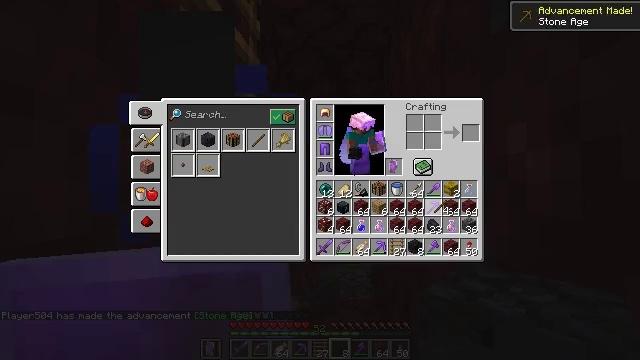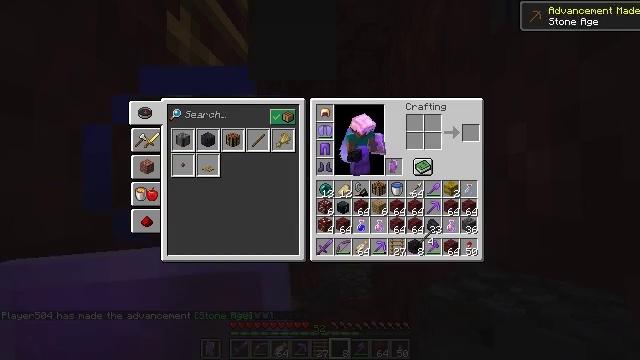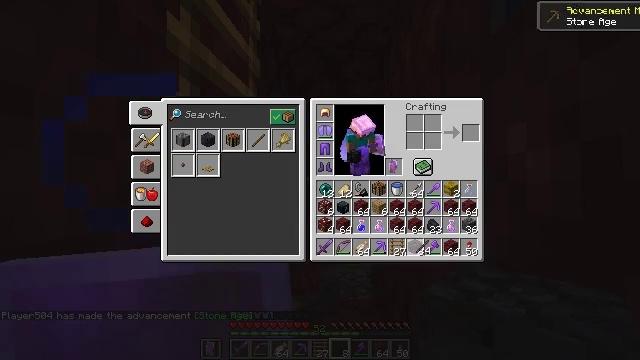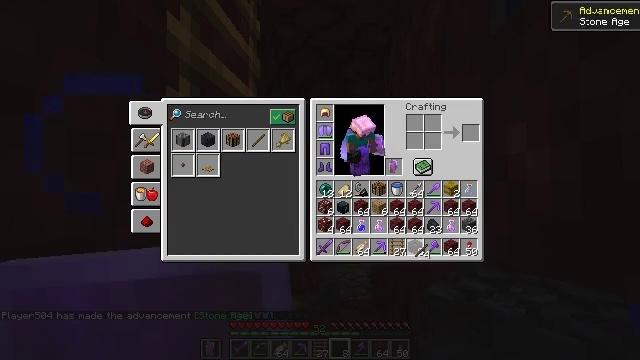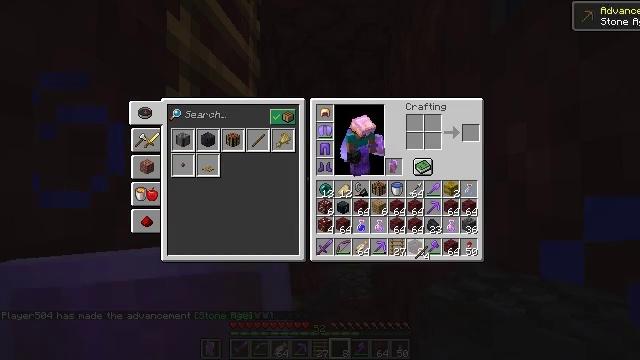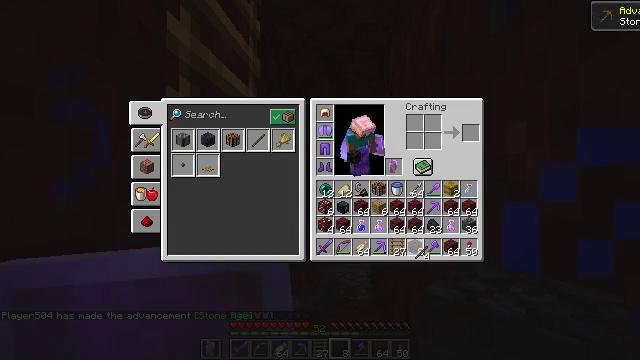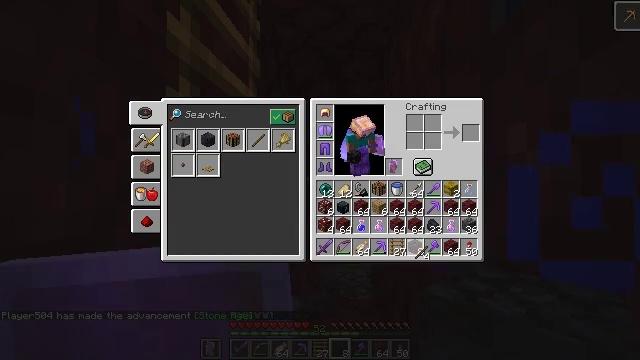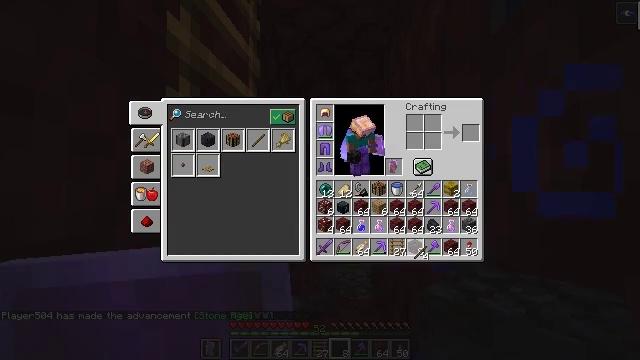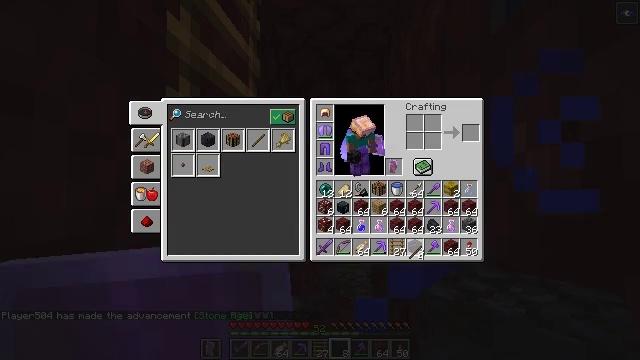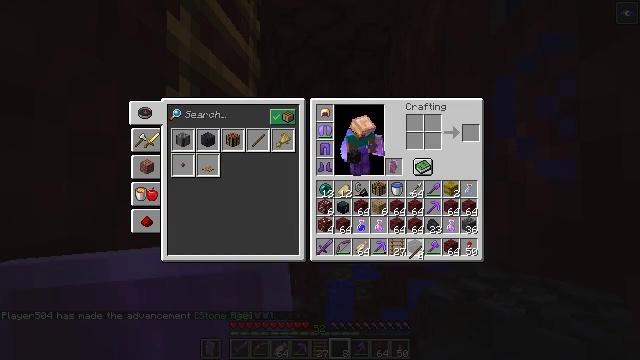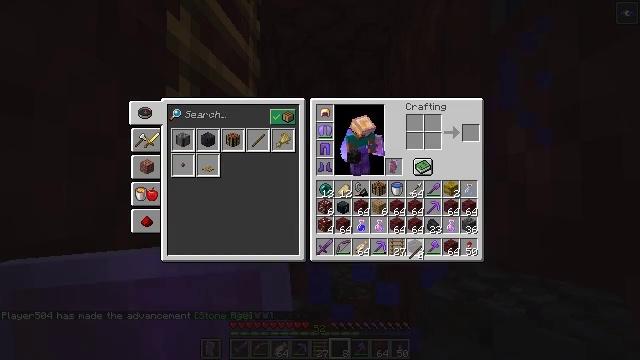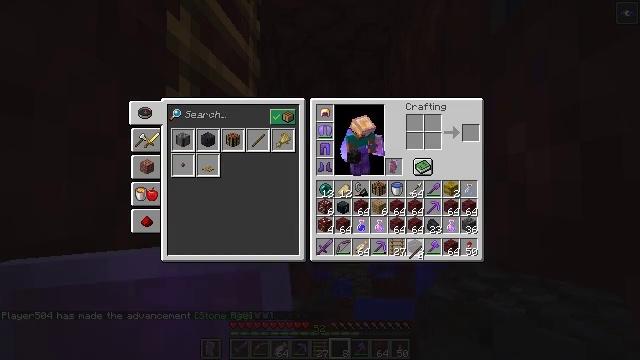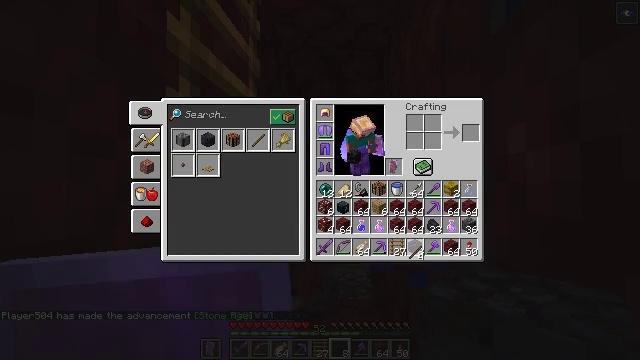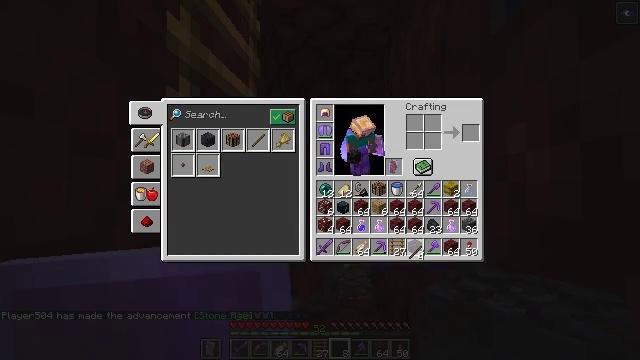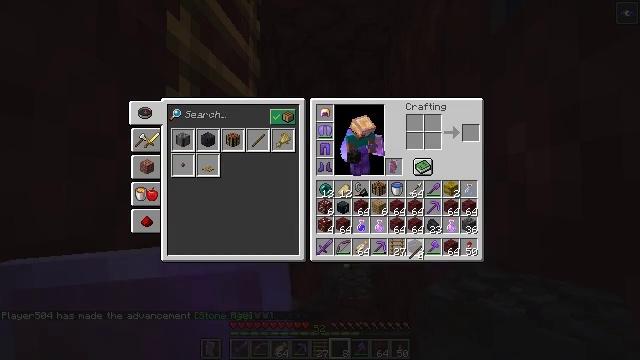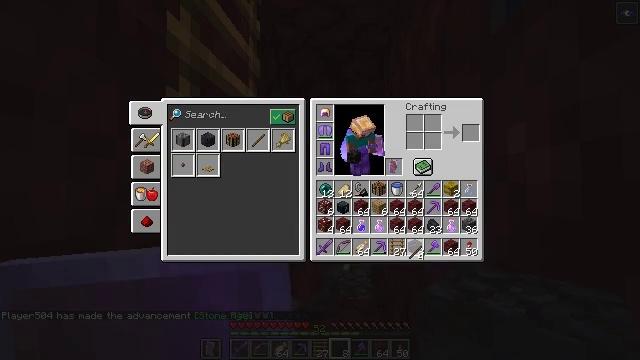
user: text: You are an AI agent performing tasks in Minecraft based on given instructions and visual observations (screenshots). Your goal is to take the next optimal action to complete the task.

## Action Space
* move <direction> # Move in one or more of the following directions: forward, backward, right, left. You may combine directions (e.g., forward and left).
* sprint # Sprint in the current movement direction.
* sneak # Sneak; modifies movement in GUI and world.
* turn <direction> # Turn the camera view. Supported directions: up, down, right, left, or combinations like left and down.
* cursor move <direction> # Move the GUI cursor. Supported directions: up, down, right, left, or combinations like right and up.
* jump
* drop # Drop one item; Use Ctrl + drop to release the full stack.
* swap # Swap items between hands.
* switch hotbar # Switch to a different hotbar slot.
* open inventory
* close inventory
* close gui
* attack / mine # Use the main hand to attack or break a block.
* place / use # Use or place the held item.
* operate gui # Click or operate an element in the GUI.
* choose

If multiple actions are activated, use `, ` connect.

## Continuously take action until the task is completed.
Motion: motion action
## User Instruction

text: Drop a blackstone block.
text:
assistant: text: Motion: turn left and down
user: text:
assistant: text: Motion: turn down
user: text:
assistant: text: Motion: no_op
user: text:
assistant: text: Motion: no_op
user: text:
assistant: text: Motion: no_op
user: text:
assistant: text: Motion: no_op
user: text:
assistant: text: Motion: no_op
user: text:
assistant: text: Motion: no_op
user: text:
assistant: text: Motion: no_op
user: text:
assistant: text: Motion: no_op
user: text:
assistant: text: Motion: no_op
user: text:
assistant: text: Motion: no_op
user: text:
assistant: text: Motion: attack / mine
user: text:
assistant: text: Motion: attack / mine
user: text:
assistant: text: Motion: attack / mine
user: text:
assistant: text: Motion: no_op
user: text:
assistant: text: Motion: no_op
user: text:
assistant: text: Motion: no_op
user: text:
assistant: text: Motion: no_op
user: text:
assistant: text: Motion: no_op
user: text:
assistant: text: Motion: turn right and up
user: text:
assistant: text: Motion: turn right and up
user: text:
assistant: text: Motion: turn right and up
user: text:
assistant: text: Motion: no_op
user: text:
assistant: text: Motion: attack / mine
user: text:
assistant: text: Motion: attack / mine
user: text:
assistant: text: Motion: attack / mine
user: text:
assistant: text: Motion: no_op
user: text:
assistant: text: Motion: turn left
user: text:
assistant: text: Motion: turn left